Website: home-depot
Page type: payment
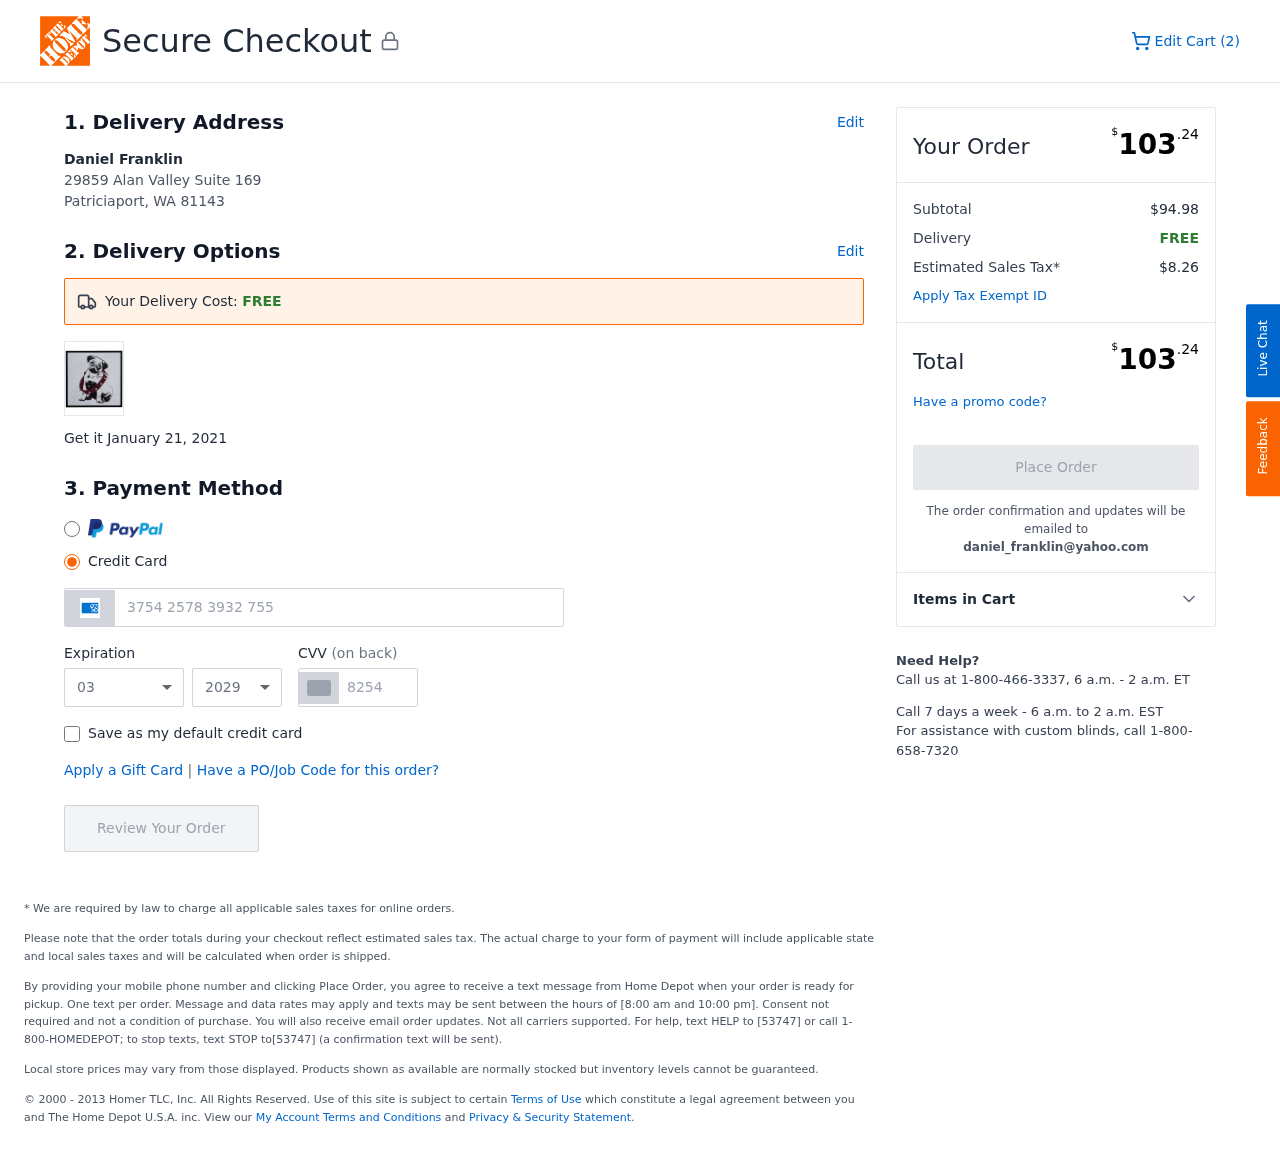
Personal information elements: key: PII_CARD_CVV
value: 8254
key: PII_CARD_EXPIRY_MONTH
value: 03
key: PII_CARD_EXPIRY_YEAR
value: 29
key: PII_CARD_NUMBER
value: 3754 2578 3932 755
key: PII_CITY_STATE_ZIP
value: Patriciaport, WA 81143
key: PII_EMAIL
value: daniel_franklin@yahoo.com
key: PII_FULLNAME
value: Daniel Franklin
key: PII_STREET
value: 29859 Alan Valley Suite 169
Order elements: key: ORDER_NUM_ITEMS
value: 2
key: ORDER_DELIVERY_DATE
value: January 21, 2021
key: ORDER_TOTAL
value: $103.24
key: ORDER_SUBTOTAL
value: $94.98
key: ORDER_SHIPPING_COST
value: FREE
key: ORDER_TAX
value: $8.26